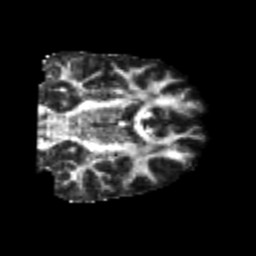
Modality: FA
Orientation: coronal
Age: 25
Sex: male
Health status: healthy
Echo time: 0.074 s